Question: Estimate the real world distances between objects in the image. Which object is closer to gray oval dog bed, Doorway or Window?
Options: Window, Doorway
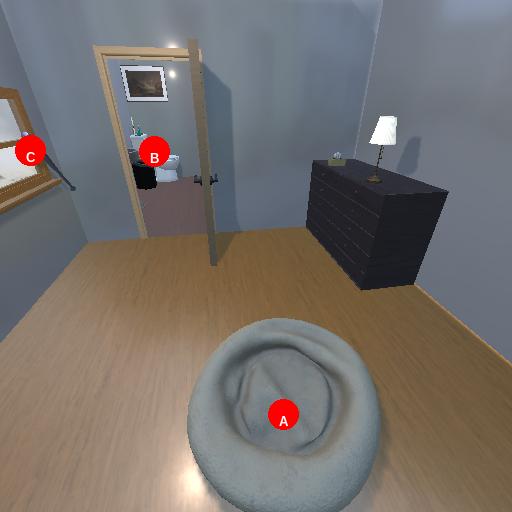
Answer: Window